Question: Code can not run
error:too many arguments to method call ,expected 1 ,have 2
'''
NSDate *nows =[NSDate date];
NSCalendar *gregorian = [[NSCalendar alloc] initWithCalendarIdentifier:NSGregorianCalendar];
NSDateComponents *dateComponents = [gregorian components:(NSHourCalendarUnit | NSMinuteCalendarUnit | NSSecondCalendarUnit | NSMonthCalendarUnit | NSDayCalendarUnit) fromDate:nows];
NSInteger hour = [dateComponents hour];
NSInteger minute = [dateComponents minute];
NSInteger second = [dateComponents second];
NSInteger month=[dateComponents month];
NSInteger day=[dateComponents day];
NSLog(@"%lu",day);
statusItem.image=[NSImage imageNamed:@"status%lu.png",day];
[gregorian release];
'''

Is not trying to type Integer converted to a string type ? what can i do?
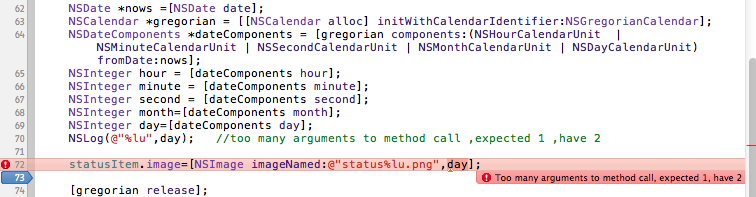
Answer: NSImage's "imageNamed" method knows nothing about format strings.
change this:
'''
statusItem.image=[NSImage imageNamed:@"status%lu.png",day];
'''
to this:
'''
statusItem.image=[NSImage imageNamed:[NSString stringWithFormat: @"status%lu.png",day]];
'''